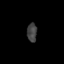
Tissue: prostate
Cell type: T cells
Senescence score: 0.3582
Nuclear area (px): 177
Mean DAPI intensity: 66.684